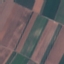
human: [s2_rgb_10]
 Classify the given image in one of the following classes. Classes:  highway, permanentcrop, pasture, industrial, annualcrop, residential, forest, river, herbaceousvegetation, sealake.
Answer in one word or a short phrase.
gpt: AnnualCrop